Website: bh-photo
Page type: customer-info-address
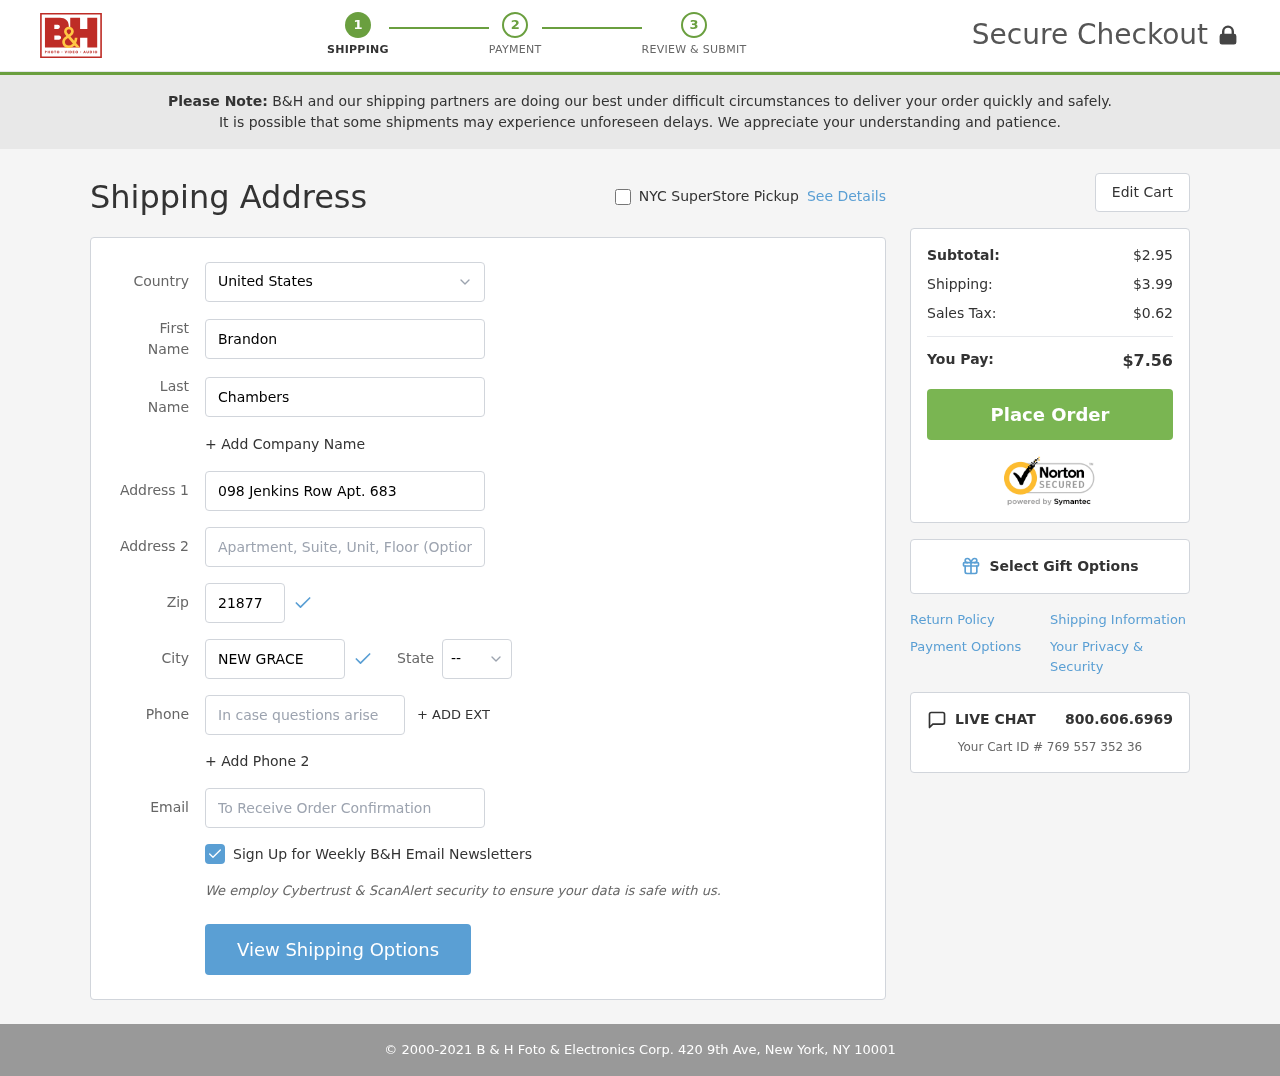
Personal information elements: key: PII_CITY
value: New Grace
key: PII_COUNTRY
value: United States
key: PII_EMAIL
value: bchambers@hotmail.com
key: PII_FIRSTNAME
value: Brandon
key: PII_LASTNAME
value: Chambers
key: PII_PHONE
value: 4607991084
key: PII_POSTCODE
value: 21877
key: PII_STATE_ABBR
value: ND
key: PII_STREET
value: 098 Jenkins Row Apt. 683
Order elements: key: ORDER_SUBTOTAL
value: $2.95
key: ORDER_SHIPPING_COST
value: $3.99
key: ORDER_TAX
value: $0.62
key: ORDER_TOTAL
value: $7.56
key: ORDER_ID
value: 769 557 352 36